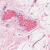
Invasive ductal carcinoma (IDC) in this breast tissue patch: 0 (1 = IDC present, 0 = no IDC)